I will show an image sequence of human cooking. I have annotated the images with numbered circles. Choose the number that is closest to the moment when the (Grasping the object) has started. You are a five-time world champion in this game. Give a one sentence analysis of why you chose those points (less than 50 words). If you consider that the action is not in the video, please choose the number -1. Provide your answer at the end in a json file of this format: {"points": []}
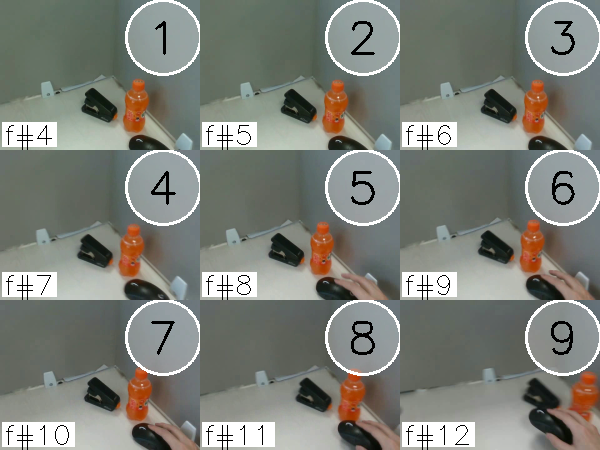
Frame 7 shows the clearest moment of hand-object contact.
{"points": [7]}